Interaction volume radius: 5 \u00c5
Interaction volume height: 10 \u00c5
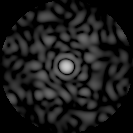
Disorder parameter: 0.8285